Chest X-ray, AP view. Patient: 55 years old, sex M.
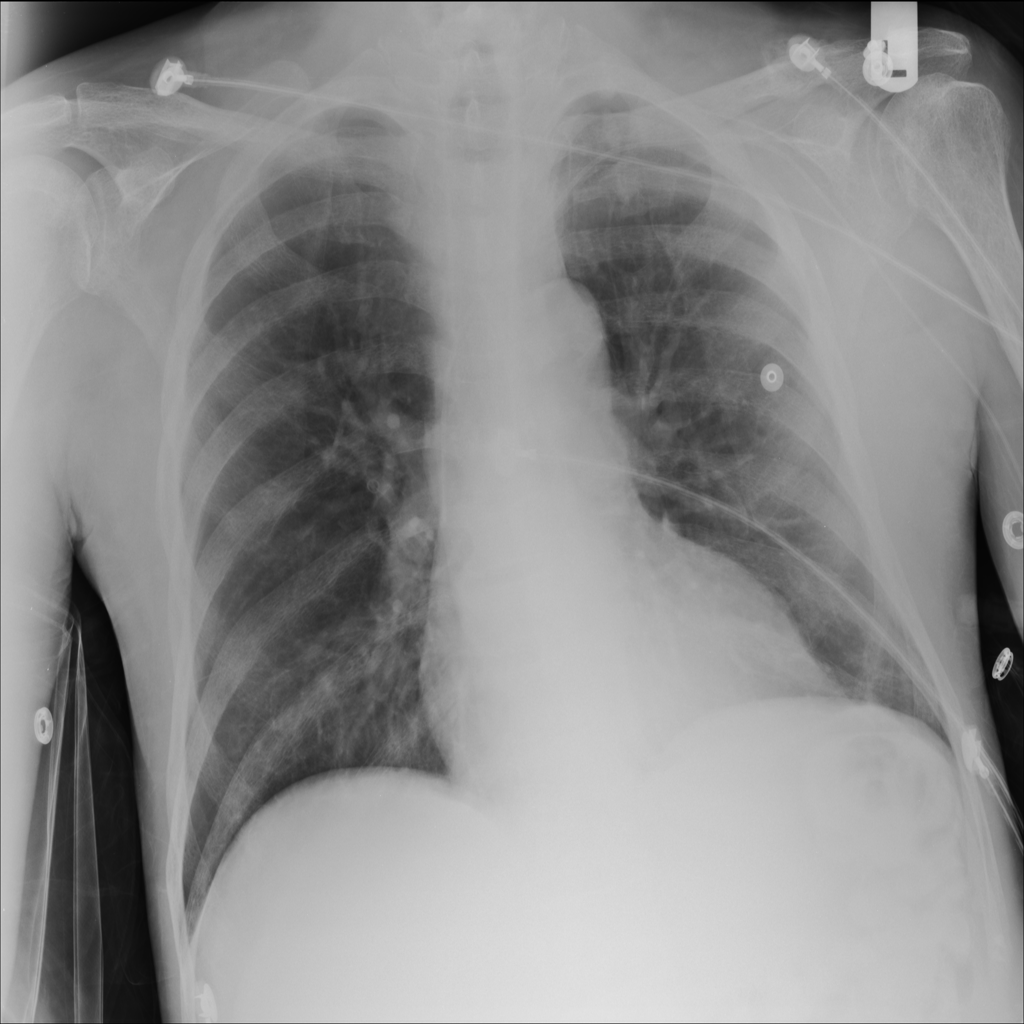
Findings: No Finding